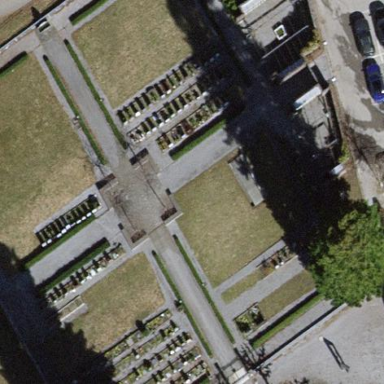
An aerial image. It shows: Cemetery.